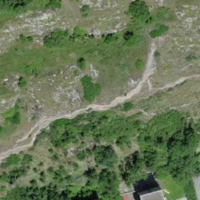
EUNIS habitat code: 50
Species observed at this site:
Opuntia humifusa